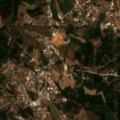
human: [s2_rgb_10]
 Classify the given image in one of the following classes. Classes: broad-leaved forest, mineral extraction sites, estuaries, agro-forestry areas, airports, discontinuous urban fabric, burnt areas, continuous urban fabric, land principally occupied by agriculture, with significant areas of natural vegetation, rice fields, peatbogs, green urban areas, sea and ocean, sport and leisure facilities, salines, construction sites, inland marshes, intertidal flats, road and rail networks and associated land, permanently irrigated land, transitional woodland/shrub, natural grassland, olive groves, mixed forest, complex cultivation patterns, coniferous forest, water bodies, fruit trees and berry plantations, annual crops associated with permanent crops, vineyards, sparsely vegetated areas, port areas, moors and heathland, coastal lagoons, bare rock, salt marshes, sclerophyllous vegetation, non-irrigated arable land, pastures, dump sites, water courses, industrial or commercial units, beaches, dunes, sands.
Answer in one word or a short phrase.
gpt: discontinuous urban fabric, complex cultivation patterns, mixed forest